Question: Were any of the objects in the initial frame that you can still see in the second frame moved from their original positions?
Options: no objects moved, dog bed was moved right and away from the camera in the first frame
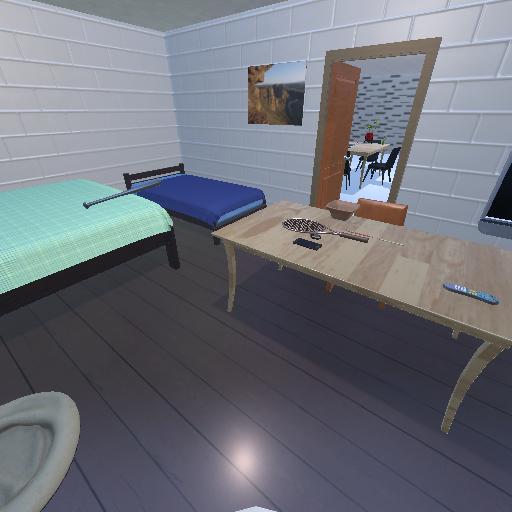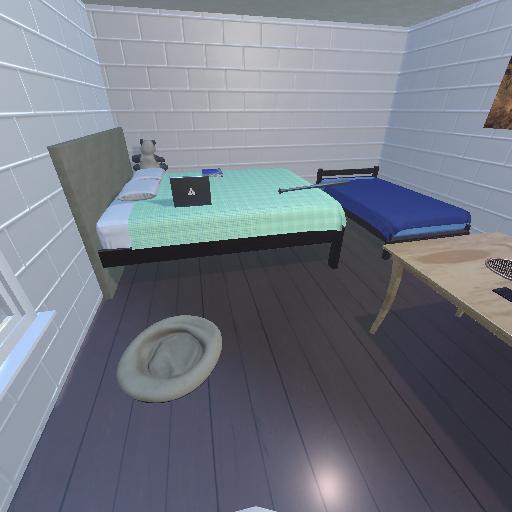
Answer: no objects moved